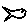
Label: fish